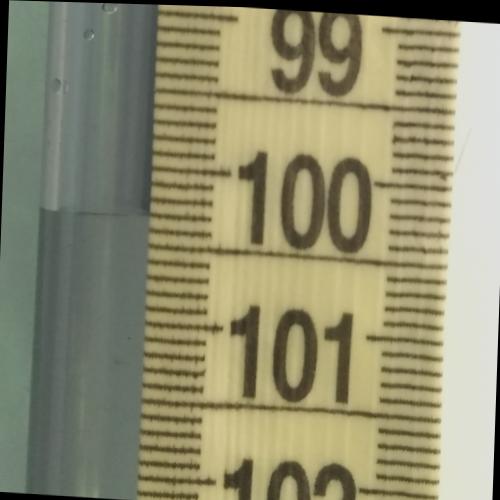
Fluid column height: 100.3 cm